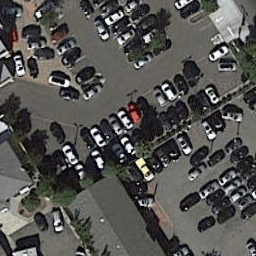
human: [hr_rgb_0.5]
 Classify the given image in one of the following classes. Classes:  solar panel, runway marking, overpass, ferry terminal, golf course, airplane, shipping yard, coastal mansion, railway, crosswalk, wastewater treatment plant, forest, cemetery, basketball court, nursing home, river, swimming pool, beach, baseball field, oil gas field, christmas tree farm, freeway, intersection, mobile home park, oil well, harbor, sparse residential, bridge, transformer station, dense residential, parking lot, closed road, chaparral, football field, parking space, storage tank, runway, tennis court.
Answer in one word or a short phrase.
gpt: parking lot